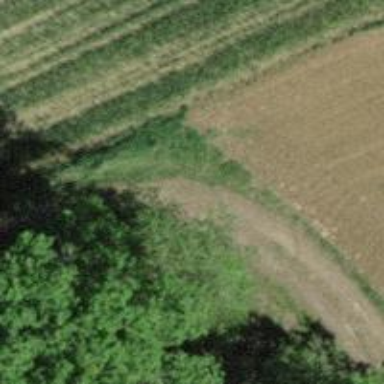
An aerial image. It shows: Well-maintained track road of grade 1.